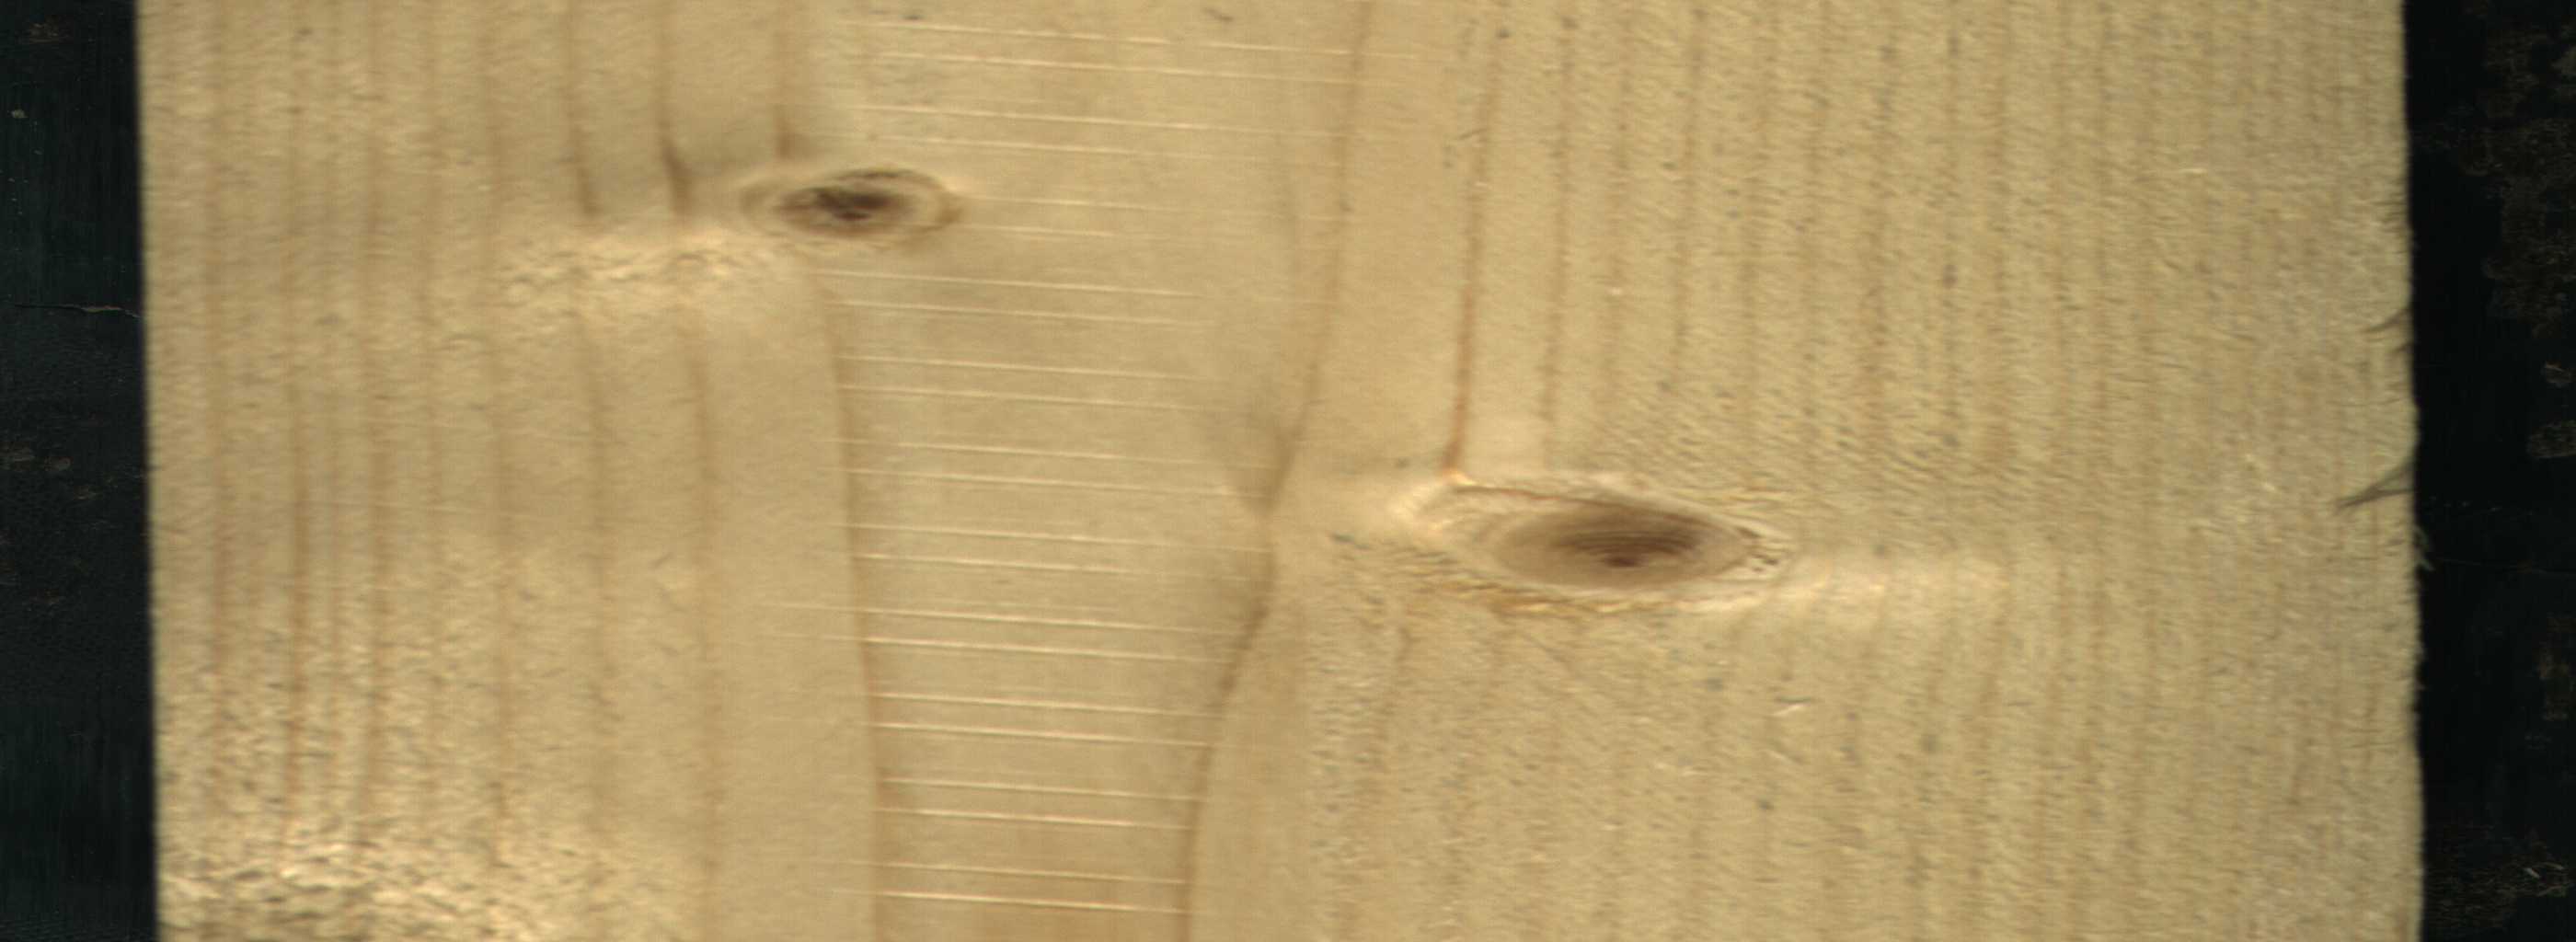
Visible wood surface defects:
Live_Knot
Live_Knot
Live_Knot